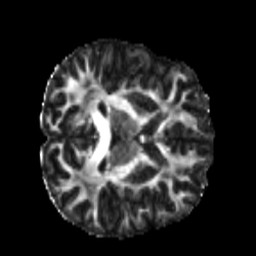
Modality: FA
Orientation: axial
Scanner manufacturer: siemens
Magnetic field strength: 3 T
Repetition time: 4 s
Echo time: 0.0594 s